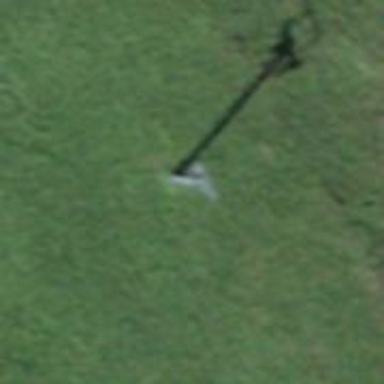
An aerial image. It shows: Pylon used for aerialway.